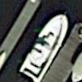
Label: Civil_yacht